Field crop: tomato
Growth stage: 2
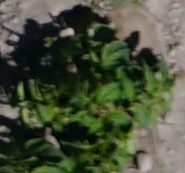
Species: tomato